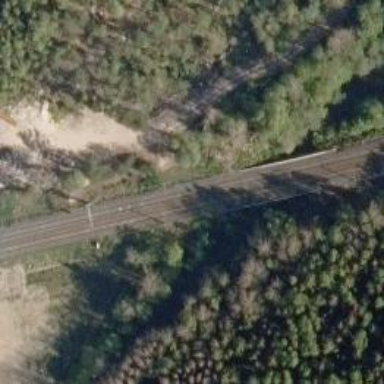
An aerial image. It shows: Bridge over railway with continuous electrified contact line.